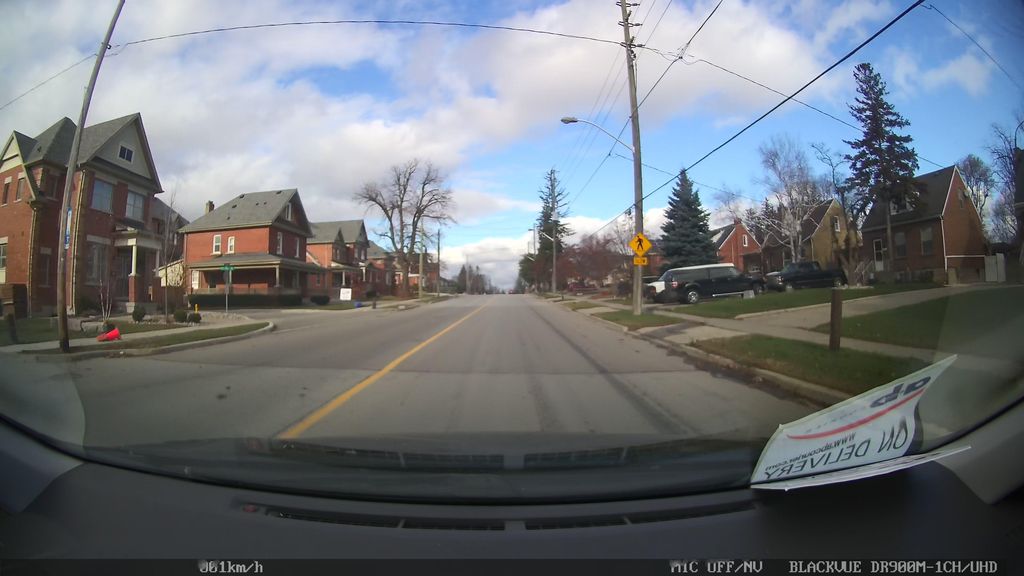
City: toronto